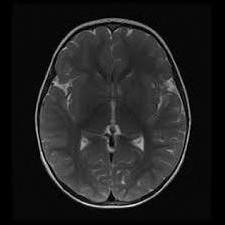
Label: notumor